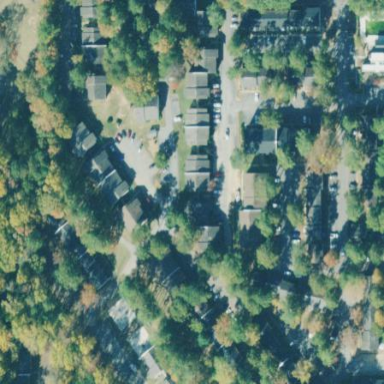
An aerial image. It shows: Residential area.